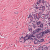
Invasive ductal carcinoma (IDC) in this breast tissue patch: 0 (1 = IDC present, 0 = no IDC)